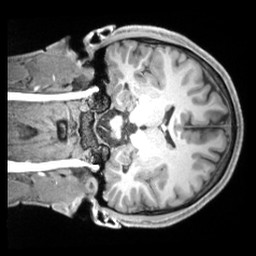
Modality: T1w
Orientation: coronal
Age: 22
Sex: male
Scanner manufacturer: siemens
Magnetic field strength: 3 T
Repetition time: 2.2 s
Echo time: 0.00218 s